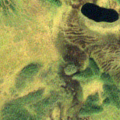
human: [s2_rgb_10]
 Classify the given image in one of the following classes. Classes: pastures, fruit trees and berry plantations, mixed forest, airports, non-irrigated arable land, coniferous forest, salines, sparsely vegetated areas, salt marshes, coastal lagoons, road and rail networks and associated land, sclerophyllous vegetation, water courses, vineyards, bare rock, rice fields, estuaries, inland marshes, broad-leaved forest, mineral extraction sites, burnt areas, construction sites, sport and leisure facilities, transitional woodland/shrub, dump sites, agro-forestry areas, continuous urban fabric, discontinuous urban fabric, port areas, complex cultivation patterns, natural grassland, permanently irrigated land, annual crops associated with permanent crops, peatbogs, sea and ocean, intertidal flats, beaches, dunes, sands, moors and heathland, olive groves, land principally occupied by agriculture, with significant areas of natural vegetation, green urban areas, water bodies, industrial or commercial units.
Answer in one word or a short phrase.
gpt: coniferous forest, peatbogs